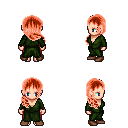
a pixel art fantasy rpg character, female body template, human, light skin, green robe, red pants, red right-swept hairstyle, brown shoes, four views (front, back, left, right), 2x2 character sprite sheet, small pixel art, hard edges, no anti-aliasing